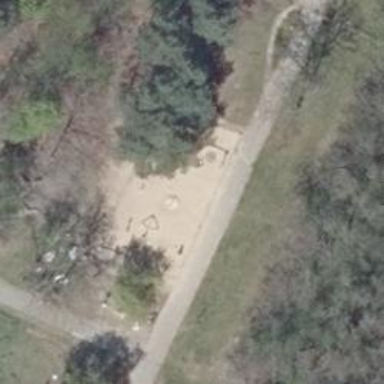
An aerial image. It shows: Playground featuring basket swing.